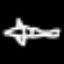
Label: airplane